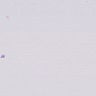
Metastatic tissue present: no